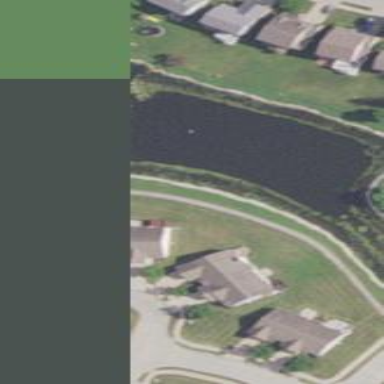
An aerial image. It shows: Pond with natural water.